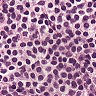
Metastatic tissue present: no